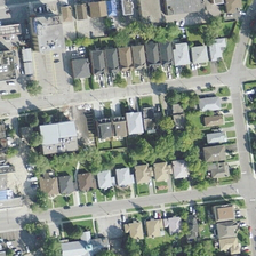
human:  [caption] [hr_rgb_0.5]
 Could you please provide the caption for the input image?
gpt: There were trees around the house.

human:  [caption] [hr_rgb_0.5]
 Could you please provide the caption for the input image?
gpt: There are trees around the house.

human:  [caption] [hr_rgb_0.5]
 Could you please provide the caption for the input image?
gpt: There was a tree around the house.

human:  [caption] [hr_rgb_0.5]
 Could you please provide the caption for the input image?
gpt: There are trees in the house.

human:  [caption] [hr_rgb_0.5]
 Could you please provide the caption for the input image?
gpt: There is a tree in the house.